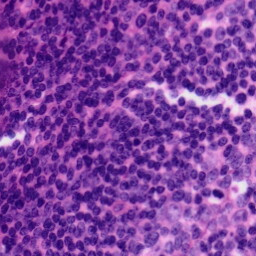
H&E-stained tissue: Tonsil